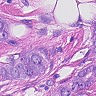
Metastatic tissue present: yes